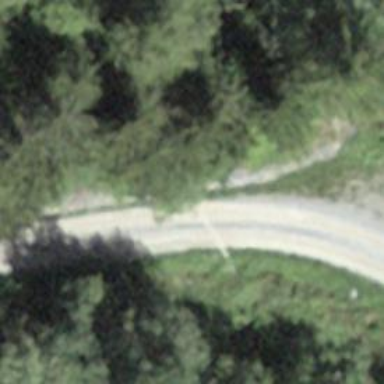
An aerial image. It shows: Track road on gravel surface leading over bridge with grade 2 track type.